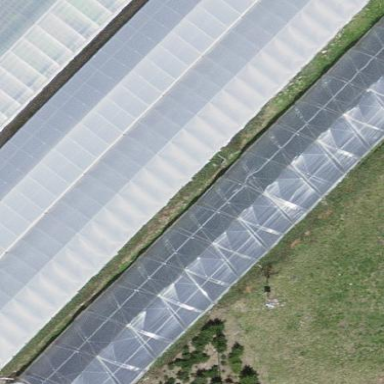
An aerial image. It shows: Greenhouse.